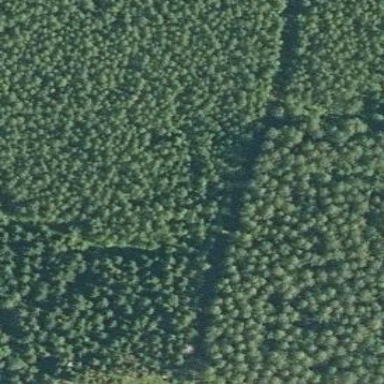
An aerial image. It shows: Forest area.